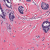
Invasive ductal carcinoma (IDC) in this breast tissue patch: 0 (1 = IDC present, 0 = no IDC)